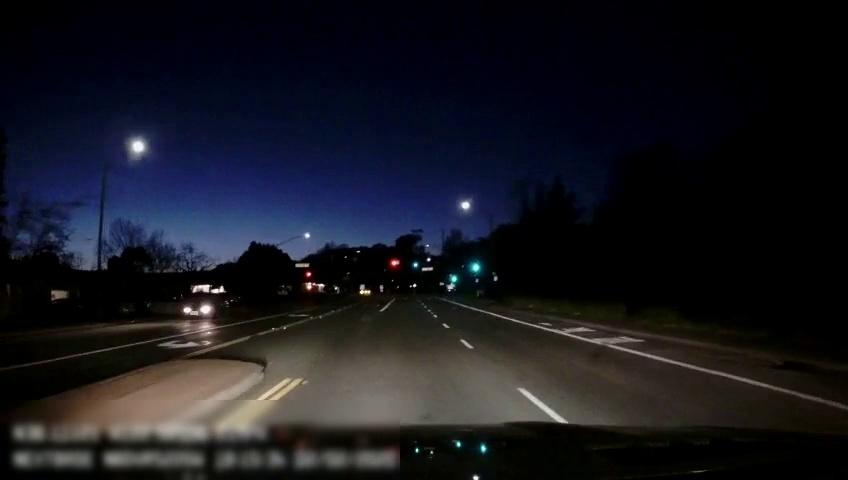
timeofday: Night
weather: Other
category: Drivable Space
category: Drivable Space
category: Vehicles | Car
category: Lanes | Alternate Lane
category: Lanes | Current Lane
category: Lanes | Current Lane
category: Lanes | Opposite Lane
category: Lanes | Opposite Lane